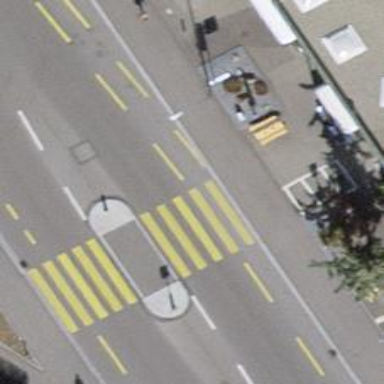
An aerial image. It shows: Uncontrolled zebra crossing with pedestrian island.